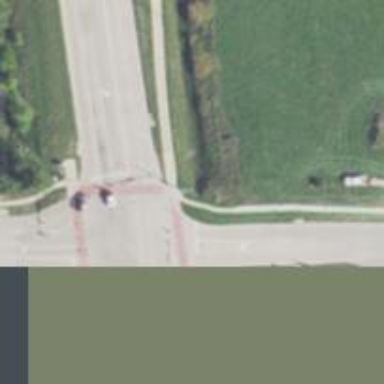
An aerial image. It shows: Marked road crossing.